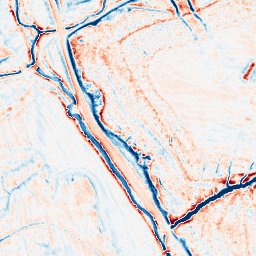
Category: edge_preserving
Decomposition family: anisotropic_diffusion
Decomposition parameters: iterations: 20
kappa: 30
gamma: 0.2
Upsampling method: regularized
Upsampling parameters: scale: 2
lambda_reg: 0.01
Upsampling scale: 2